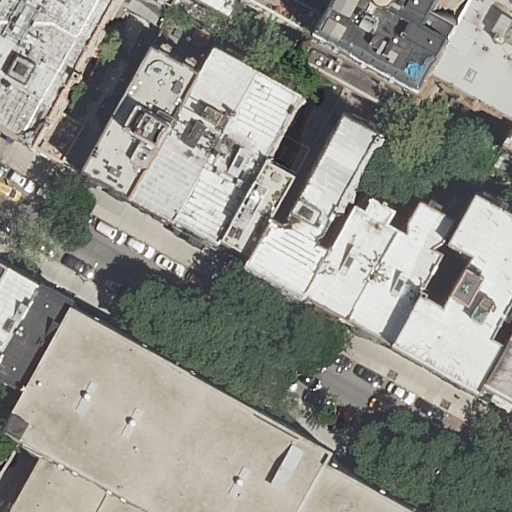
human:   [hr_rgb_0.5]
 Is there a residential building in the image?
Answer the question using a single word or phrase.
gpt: yes

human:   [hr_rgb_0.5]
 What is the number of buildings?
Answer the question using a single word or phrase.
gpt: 23

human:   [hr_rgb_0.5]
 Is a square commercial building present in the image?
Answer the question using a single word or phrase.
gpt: no

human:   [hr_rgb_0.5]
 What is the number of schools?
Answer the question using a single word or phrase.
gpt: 1

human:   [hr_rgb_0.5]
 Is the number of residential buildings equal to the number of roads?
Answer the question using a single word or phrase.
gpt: no

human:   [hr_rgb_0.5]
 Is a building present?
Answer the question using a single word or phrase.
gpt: yes

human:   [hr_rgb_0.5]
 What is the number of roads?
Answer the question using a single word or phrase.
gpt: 1

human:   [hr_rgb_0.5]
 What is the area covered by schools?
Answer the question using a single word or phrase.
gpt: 397m2

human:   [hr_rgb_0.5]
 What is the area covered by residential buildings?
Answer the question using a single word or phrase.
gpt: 5259m2

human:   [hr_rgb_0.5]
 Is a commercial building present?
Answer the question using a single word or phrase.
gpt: no

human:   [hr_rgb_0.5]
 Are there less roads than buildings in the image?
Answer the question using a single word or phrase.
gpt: yes

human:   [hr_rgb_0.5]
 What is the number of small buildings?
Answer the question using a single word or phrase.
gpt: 6

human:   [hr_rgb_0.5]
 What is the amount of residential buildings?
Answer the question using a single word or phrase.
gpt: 22

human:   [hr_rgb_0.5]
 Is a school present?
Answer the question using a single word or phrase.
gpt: yes

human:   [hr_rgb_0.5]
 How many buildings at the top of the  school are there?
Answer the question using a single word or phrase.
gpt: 0

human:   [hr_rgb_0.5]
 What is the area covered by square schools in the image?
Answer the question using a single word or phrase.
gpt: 0m2

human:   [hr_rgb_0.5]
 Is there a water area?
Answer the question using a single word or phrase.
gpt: no

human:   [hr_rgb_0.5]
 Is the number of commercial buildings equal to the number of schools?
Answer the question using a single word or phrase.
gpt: no

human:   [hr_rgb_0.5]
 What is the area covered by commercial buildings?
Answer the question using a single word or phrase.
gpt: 0m2

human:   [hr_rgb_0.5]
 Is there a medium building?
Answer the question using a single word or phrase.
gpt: yes

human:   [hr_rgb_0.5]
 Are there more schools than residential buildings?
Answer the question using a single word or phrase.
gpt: no

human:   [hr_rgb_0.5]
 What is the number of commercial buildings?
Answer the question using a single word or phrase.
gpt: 0

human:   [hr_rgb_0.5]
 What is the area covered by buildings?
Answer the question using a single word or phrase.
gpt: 6671m2

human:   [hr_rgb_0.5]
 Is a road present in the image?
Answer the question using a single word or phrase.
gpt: yes

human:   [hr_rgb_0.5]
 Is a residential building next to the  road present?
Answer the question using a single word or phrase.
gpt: yes

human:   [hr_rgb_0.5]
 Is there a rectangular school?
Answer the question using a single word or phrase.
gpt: no

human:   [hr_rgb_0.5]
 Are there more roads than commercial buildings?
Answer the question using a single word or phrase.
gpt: yes

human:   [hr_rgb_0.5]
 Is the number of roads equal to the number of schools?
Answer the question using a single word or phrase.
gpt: yes

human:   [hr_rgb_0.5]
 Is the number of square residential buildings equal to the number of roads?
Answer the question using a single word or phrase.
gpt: no

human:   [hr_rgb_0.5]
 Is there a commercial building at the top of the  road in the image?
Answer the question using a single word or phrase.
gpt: no

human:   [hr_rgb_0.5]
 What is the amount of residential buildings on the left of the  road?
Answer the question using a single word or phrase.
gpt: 9

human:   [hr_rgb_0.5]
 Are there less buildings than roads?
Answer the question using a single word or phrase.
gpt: no

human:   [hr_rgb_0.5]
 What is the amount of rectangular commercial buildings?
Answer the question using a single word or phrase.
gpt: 0

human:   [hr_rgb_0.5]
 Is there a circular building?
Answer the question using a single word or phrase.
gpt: no

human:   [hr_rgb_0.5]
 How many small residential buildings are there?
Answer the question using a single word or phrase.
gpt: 6

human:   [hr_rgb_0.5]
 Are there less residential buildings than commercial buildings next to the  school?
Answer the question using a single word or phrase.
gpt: no

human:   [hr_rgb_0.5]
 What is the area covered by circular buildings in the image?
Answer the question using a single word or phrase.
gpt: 0m2

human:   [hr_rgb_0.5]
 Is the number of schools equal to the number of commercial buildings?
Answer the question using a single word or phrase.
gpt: no

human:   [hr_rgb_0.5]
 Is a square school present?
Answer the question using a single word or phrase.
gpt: no

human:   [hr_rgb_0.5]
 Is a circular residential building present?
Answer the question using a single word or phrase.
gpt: no

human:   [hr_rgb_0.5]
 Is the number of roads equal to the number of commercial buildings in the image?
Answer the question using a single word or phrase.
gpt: no

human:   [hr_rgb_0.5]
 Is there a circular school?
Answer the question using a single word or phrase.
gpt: no

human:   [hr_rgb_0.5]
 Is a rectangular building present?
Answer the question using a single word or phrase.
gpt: yes

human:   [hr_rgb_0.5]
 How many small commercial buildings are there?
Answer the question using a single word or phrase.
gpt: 0

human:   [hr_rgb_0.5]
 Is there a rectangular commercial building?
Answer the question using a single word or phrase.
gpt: no

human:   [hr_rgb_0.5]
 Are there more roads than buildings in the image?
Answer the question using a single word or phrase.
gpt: no

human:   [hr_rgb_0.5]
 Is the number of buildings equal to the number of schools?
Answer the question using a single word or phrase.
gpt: no

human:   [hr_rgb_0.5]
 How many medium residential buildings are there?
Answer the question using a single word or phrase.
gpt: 14

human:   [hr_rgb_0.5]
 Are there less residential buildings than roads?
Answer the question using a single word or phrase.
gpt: no

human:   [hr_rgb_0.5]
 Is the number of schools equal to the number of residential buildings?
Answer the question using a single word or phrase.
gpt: no

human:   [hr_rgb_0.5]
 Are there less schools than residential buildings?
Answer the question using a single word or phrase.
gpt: yes

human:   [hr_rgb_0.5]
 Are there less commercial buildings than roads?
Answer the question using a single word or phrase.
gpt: yes

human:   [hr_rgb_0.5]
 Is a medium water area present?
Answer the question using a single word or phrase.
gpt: no

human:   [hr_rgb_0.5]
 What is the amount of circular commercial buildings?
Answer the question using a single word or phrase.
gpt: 0

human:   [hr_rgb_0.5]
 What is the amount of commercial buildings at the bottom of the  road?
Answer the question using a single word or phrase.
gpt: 0

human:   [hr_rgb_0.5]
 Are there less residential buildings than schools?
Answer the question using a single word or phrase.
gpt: no

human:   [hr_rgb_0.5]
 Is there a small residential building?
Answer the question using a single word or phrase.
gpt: yes

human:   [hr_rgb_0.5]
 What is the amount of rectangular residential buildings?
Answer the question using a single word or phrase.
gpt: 14

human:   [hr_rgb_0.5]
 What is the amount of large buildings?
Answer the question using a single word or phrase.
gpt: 3

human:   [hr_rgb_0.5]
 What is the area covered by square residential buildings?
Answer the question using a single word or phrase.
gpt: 0m2

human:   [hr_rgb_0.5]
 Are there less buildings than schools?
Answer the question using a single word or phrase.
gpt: no

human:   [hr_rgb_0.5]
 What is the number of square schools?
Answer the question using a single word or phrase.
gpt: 0

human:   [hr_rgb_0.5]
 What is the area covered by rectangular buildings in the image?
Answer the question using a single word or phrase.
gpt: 3308m2

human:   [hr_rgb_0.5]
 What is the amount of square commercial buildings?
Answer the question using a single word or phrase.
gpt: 0